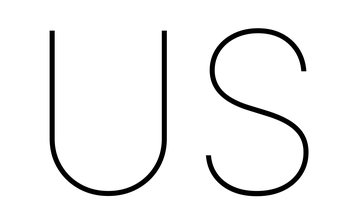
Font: Inter_Thin